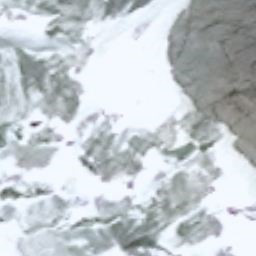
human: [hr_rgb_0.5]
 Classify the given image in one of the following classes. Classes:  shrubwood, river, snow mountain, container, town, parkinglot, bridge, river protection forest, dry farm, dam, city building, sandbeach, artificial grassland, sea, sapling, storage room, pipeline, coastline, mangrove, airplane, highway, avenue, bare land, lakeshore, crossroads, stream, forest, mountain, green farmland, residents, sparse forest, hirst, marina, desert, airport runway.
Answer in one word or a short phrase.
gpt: snow mountain